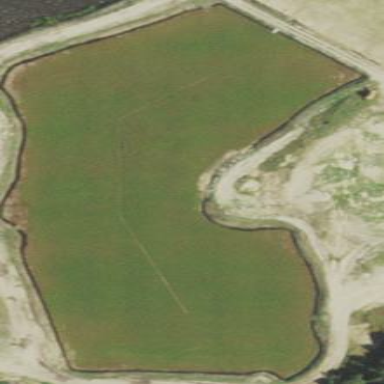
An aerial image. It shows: Farmland with wetland area.